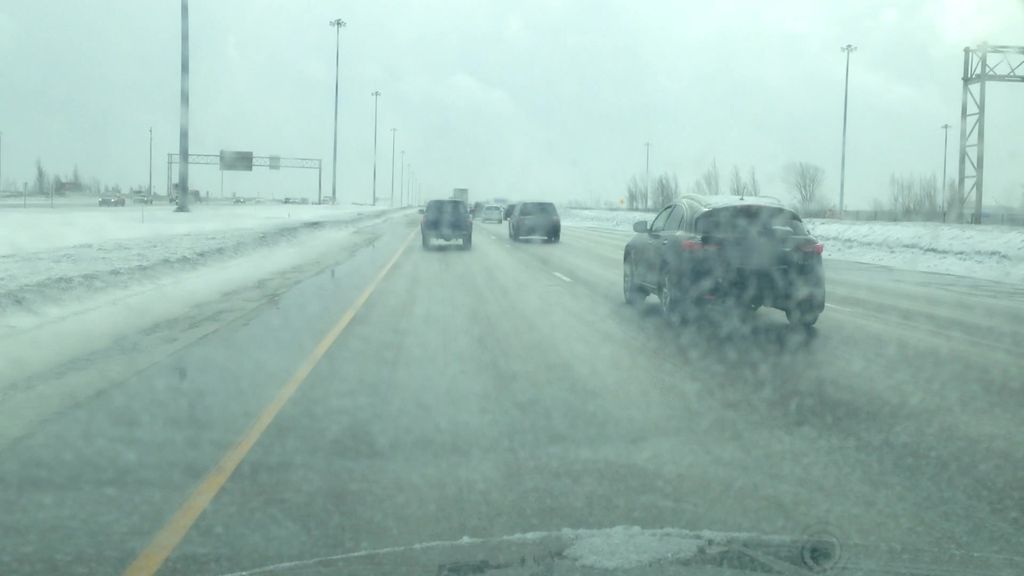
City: montreal